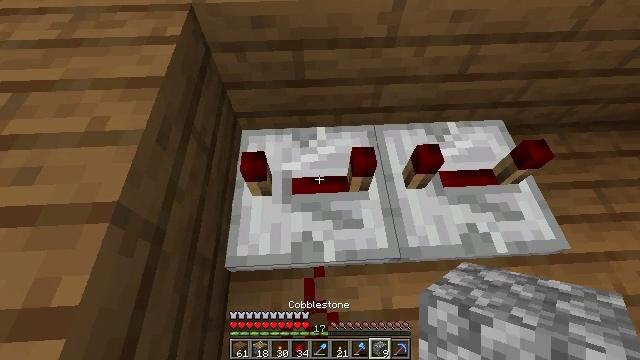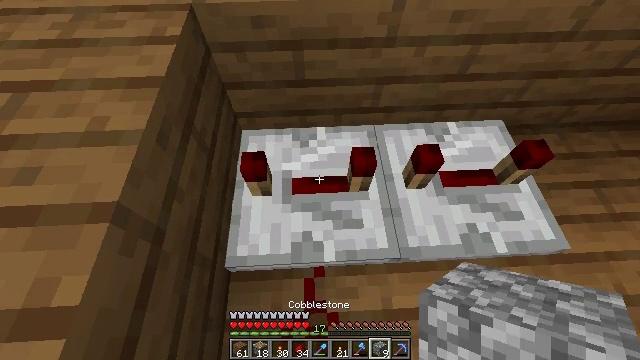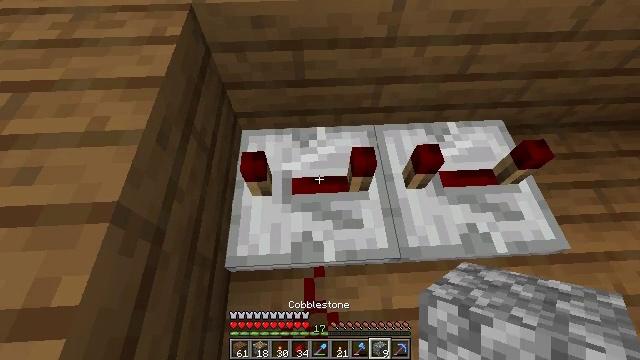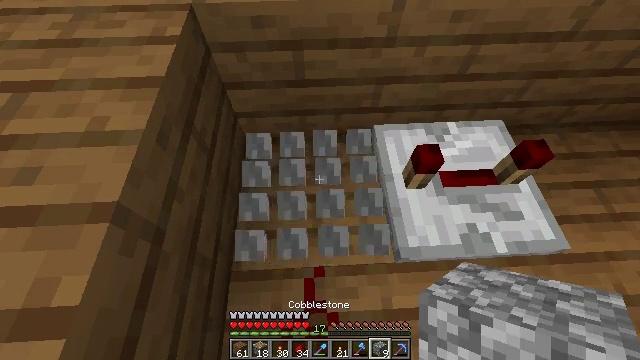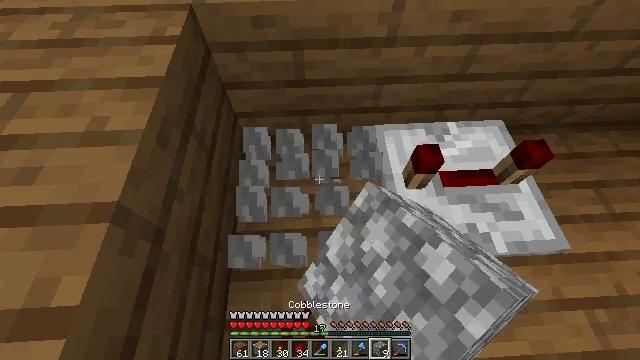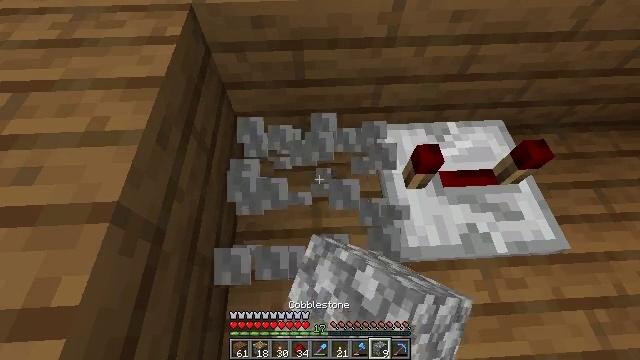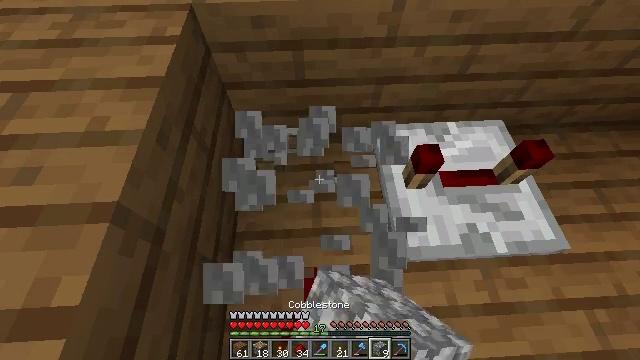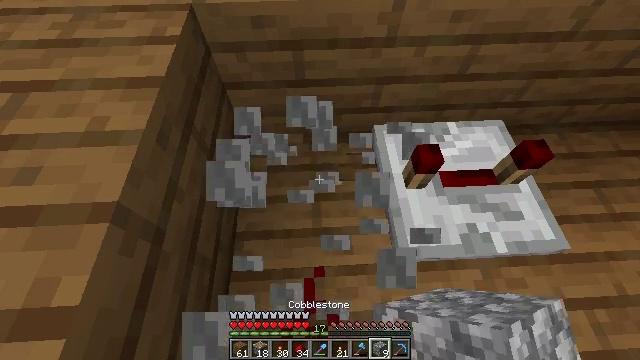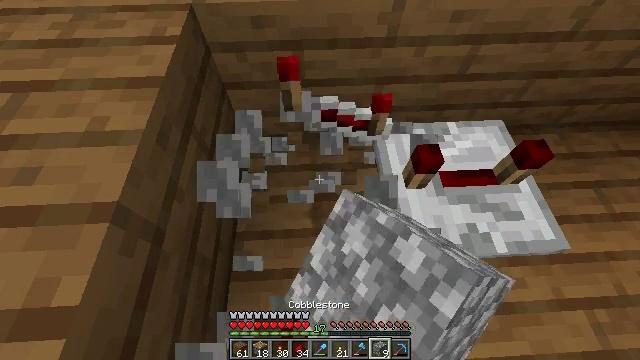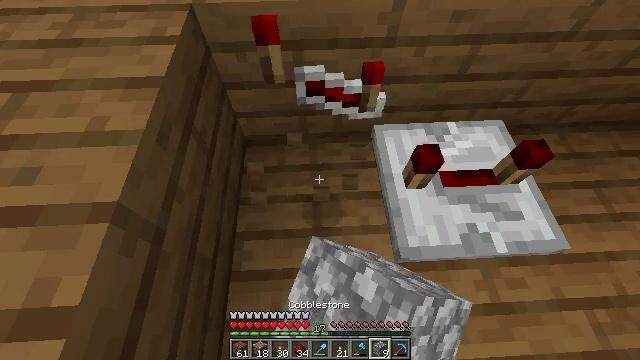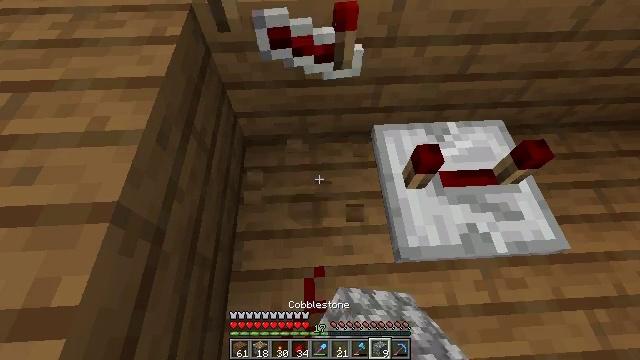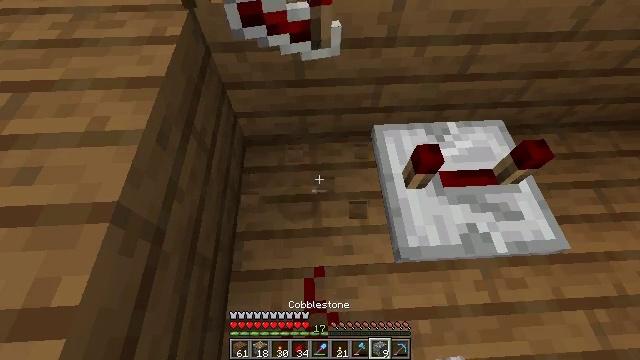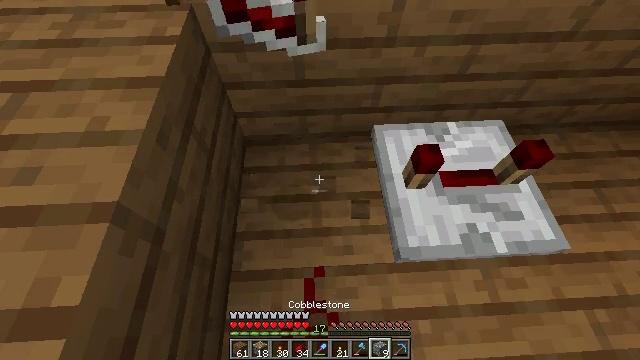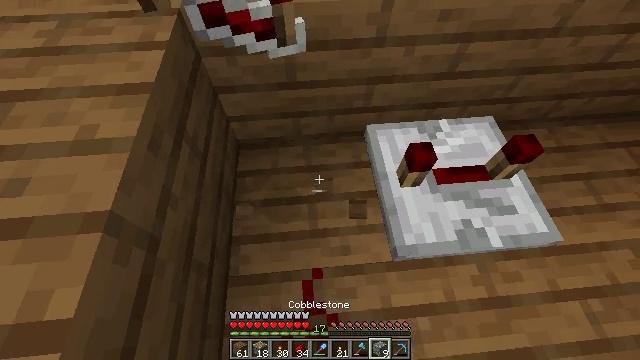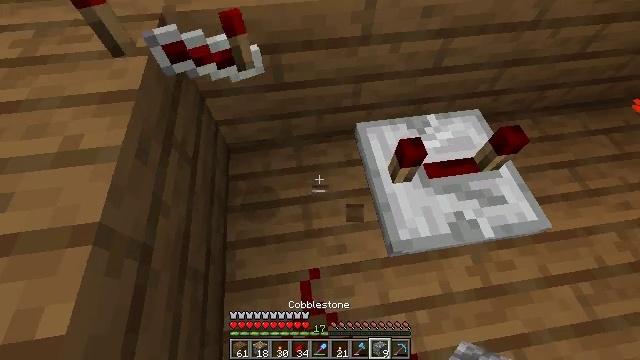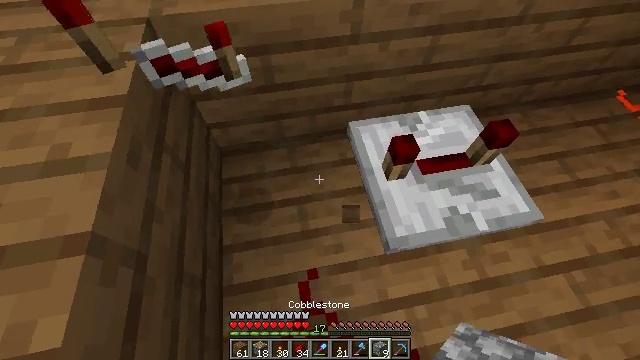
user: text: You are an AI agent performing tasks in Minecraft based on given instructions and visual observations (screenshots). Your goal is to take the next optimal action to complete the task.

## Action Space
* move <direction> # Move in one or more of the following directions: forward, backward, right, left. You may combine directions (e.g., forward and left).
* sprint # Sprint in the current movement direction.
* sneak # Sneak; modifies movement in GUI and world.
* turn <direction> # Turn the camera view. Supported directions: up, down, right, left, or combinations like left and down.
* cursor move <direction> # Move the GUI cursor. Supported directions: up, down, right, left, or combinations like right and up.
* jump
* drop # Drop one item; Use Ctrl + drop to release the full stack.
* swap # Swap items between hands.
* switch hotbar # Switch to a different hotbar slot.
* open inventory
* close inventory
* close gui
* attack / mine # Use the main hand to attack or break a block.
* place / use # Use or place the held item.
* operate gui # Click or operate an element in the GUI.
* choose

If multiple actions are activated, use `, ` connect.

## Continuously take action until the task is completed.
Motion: motion action
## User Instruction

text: Break the redstone repeater.
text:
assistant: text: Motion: no_op
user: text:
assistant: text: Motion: no_op
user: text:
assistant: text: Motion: attack / mine
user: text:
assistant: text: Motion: attack / mine
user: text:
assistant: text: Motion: attack / mine
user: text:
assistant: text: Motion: attack / mine
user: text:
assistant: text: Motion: attack / mine
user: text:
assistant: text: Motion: attack / mine
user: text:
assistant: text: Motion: attack / mine
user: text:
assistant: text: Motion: attack / mine
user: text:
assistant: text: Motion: no_op
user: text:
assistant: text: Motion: no_op
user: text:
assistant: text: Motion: turn right
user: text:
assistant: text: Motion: turn right
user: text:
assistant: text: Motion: turn right
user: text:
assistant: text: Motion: turn right
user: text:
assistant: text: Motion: turn right
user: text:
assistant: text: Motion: turn right
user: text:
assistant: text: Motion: move forward and move left, turn right and down
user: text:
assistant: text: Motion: move forward and move left, turn right and down
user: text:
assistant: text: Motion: move forward and move left, turn right
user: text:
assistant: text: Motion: turn right
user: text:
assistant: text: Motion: turn right and up
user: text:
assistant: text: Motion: turn right and up
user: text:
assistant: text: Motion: turn right and up
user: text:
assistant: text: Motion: turn right and up
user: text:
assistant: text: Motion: turn right and up
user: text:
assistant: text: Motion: no_op
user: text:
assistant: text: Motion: no_op
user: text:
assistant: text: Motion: no_op